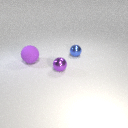
small blue metal sphere to the right of small purple metal sphere